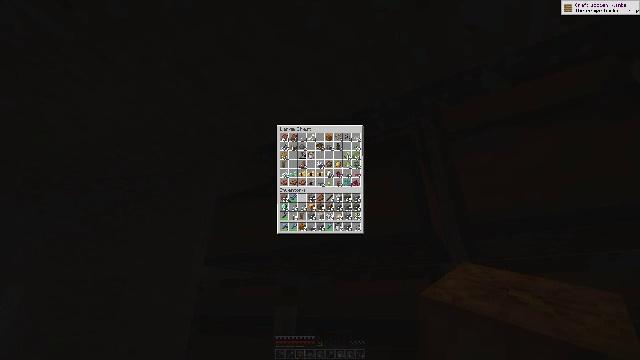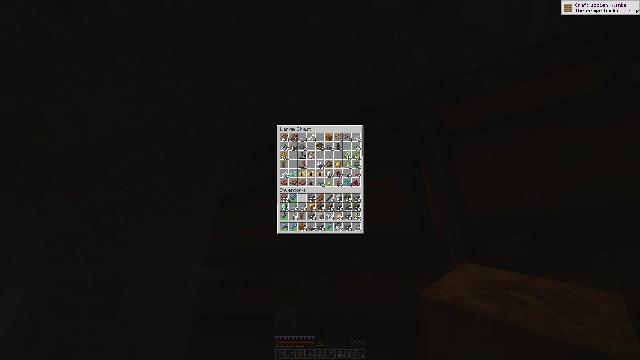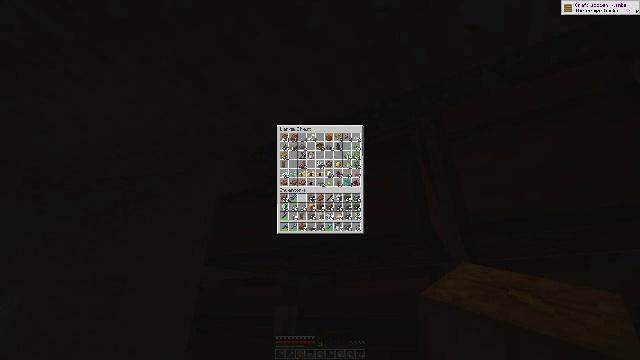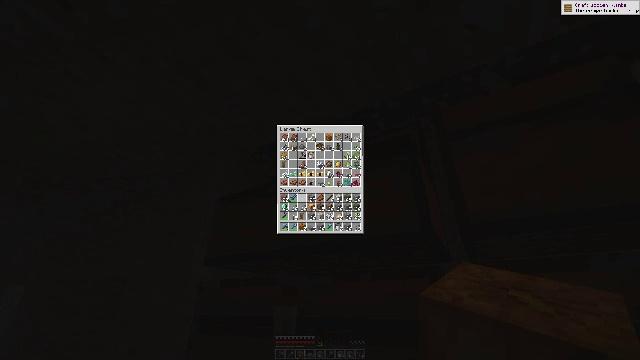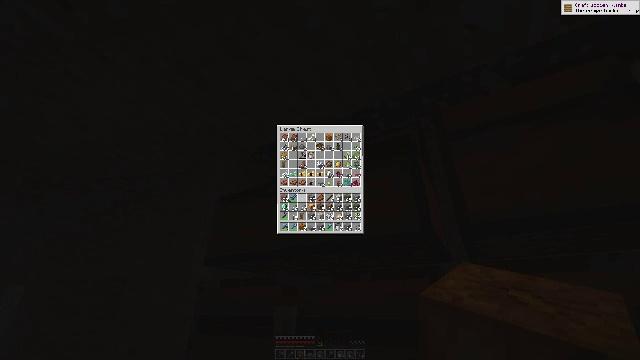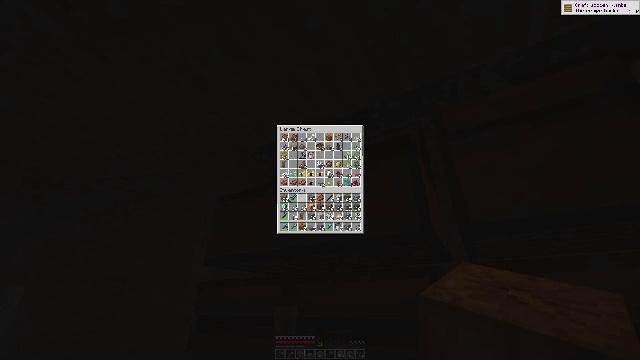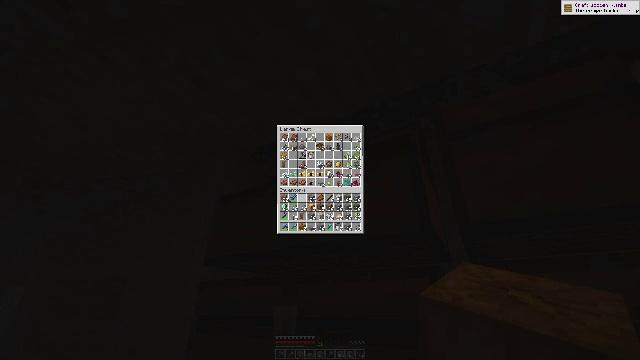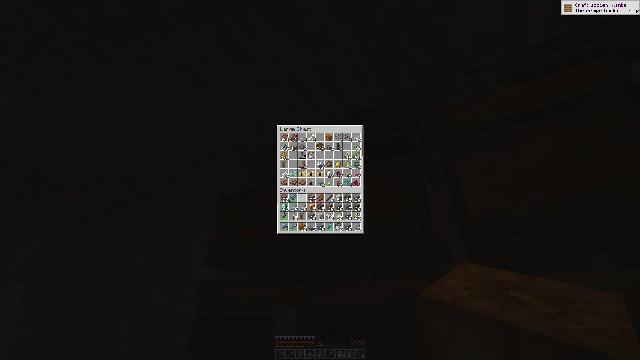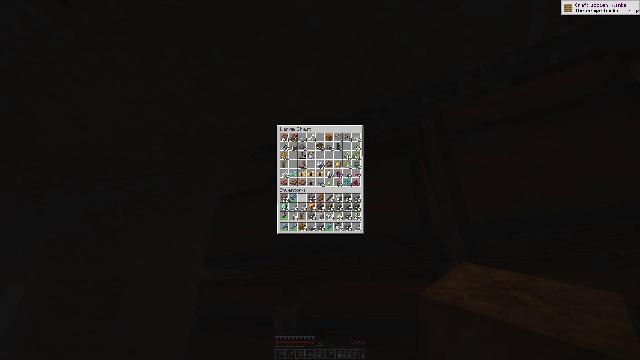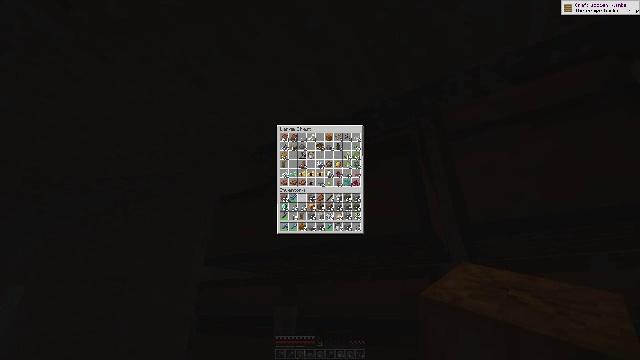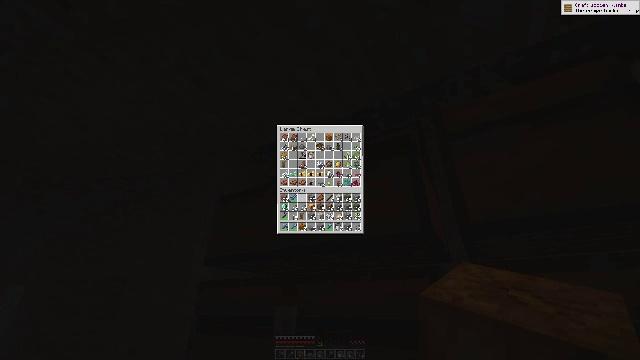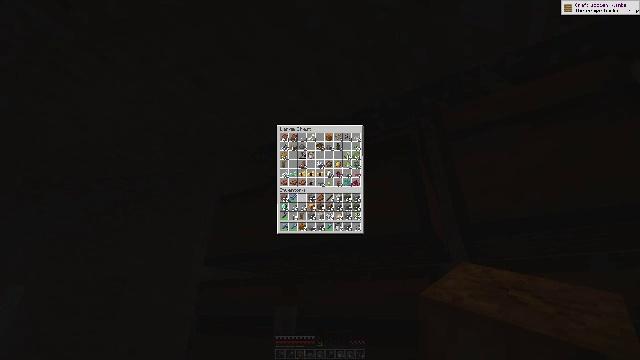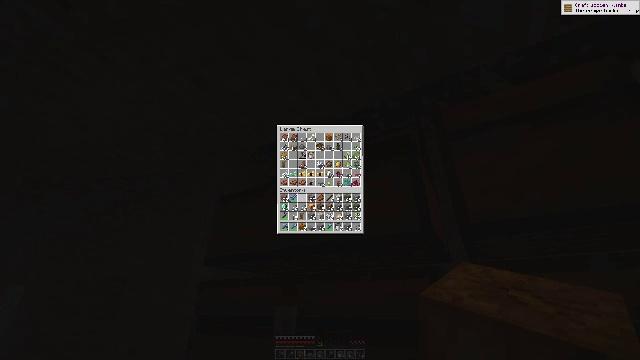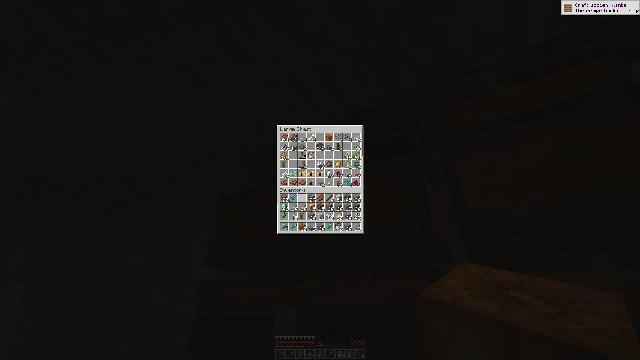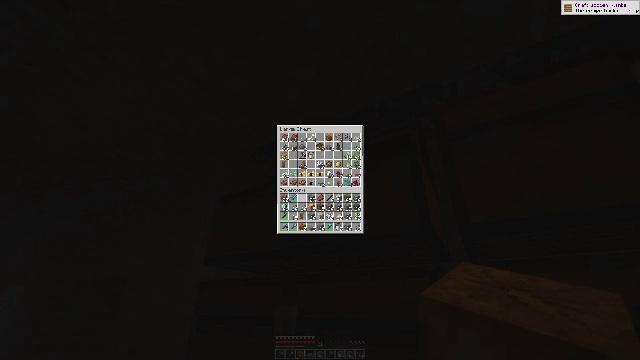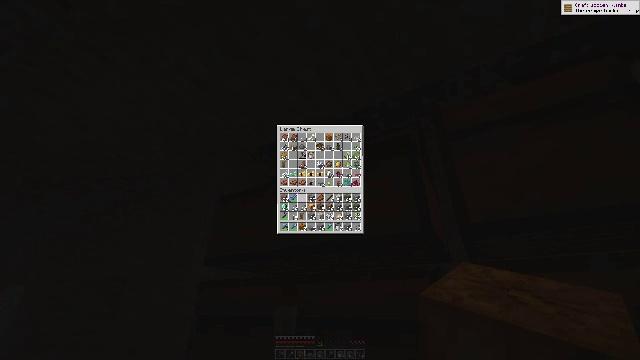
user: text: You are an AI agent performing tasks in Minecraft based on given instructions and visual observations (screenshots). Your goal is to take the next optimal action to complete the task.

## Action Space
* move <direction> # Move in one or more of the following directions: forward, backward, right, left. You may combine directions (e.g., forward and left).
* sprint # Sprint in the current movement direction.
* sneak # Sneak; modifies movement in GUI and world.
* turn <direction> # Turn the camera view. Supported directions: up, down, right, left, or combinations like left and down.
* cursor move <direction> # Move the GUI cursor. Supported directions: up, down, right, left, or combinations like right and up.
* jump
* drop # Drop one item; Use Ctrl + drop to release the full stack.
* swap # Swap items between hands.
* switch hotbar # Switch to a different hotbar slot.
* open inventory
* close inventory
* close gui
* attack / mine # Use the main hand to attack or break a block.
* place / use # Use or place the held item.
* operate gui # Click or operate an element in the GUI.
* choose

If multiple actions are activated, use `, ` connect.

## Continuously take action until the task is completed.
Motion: motion action
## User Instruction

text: Remove the existing composter.
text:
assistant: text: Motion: no_op
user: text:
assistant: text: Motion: no_op
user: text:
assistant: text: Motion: no_op
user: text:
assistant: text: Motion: no_op
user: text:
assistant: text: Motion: no_op
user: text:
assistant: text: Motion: no_op
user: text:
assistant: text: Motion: no_op
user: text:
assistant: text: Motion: no_op
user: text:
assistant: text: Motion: no_op
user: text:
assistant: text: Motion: no_op
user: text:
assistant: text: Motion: no_op
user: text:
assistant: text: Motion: no_op
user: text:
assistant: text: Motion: no_op
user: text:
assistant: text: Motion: no_op
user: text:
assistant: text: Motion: no_op
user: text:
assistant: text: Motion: no_op
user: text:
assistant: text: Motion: no_op
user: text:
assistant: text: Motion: no_op
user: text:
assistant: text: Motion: no_op
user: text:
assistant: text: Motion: no_op
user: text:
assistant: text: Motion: no_op
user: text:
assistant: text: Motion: no_op
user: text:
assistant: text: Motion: no_op
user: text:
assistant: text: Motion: no_op
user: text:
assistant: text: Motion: no_op
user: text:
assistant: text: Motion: no_op
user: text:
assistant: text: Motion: no_op
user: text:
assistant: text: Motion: no_op
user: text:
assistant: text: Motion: no_op
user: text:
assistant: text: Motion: no_op